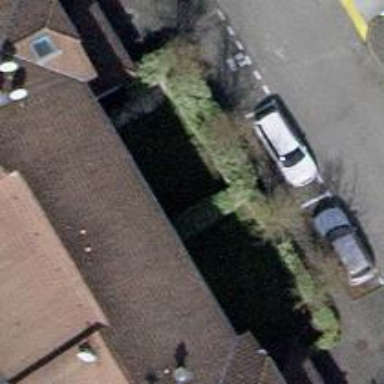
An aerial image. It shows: Hedge with evergreen leaves.